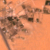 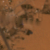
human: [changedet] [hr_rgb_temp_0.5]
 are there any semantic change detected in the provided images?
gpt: The area appears the same.